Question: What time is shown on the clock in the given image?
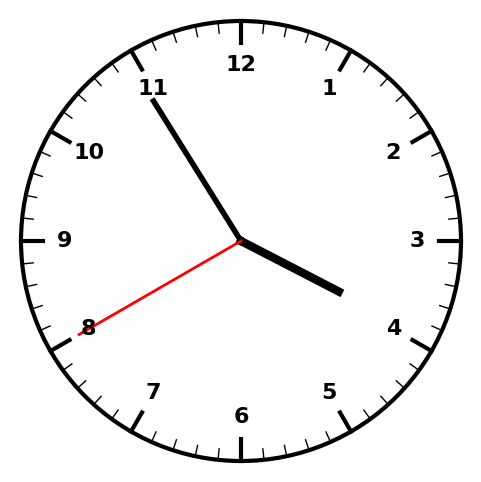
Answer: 03:54:40